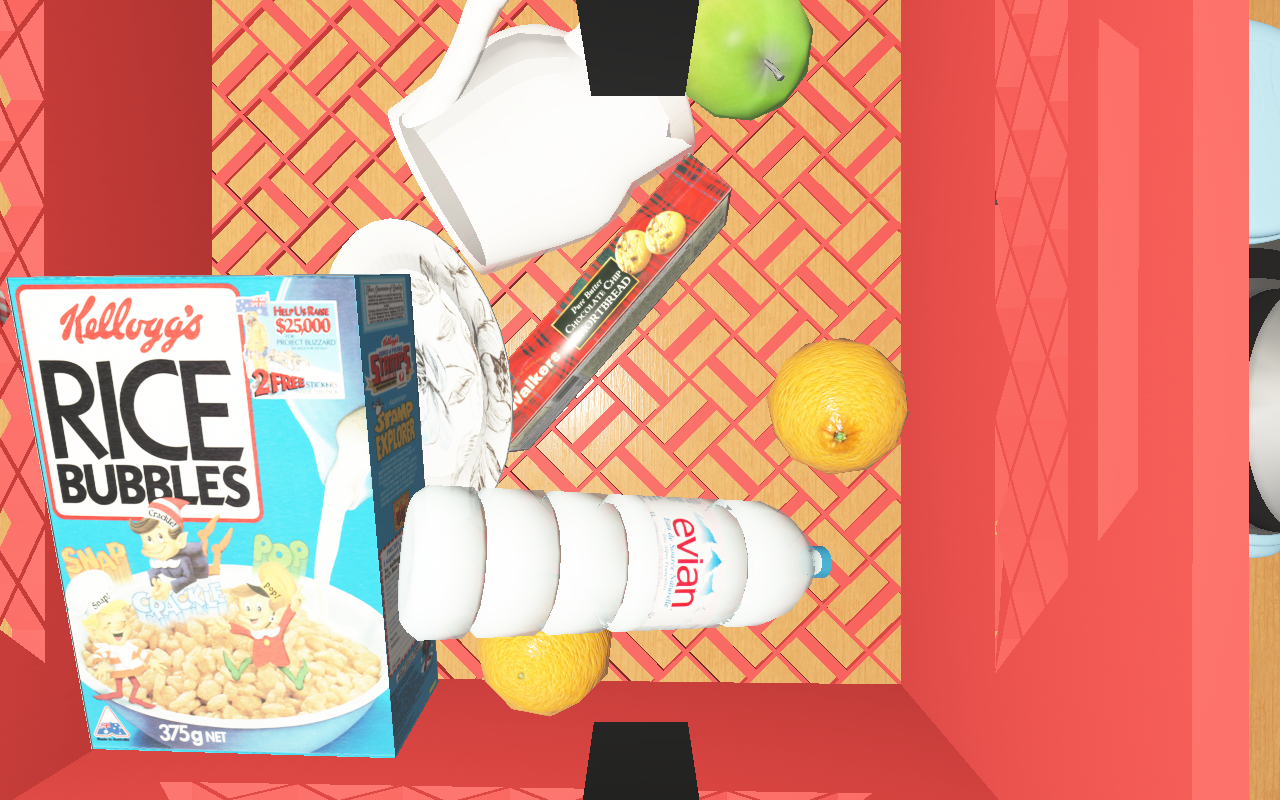
Objects in the scene:
carafe
water bottle
apple
apple
orange
orange
wineglass
jam jar
cereal box
cereal box
biscuit box